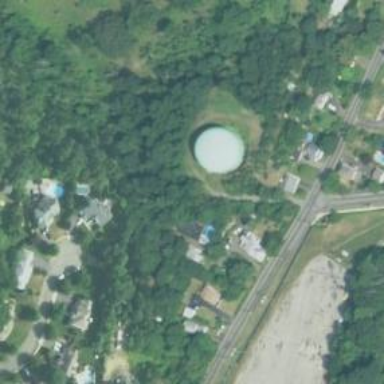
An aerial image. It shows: Water tower that is man-made.